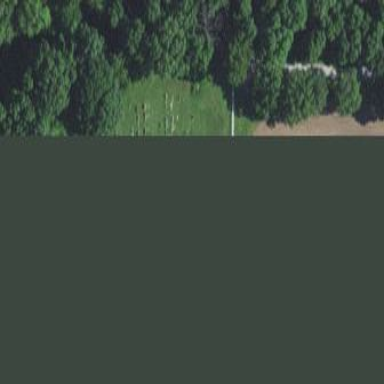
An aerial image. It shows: Graveyard.